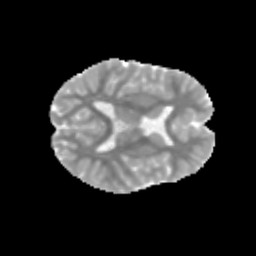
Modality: MD
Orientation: axial
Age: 11
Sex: female
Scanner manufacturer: siemens
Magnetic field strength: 3 T
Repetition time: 3.8 s
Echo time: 0.07 s